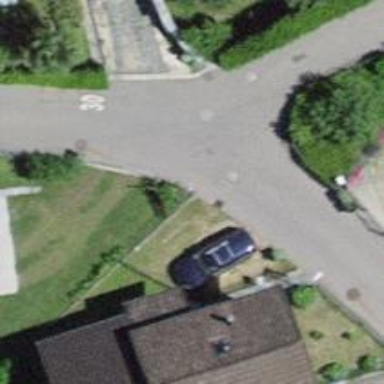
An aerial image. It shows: Residential road.